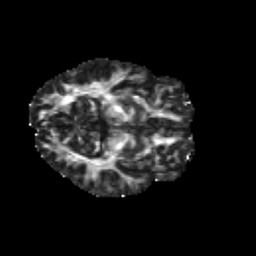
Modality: FA
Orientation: axial
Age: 11
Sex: male
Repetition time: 9.4 s
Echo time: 0.089 s